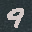
Label: 9